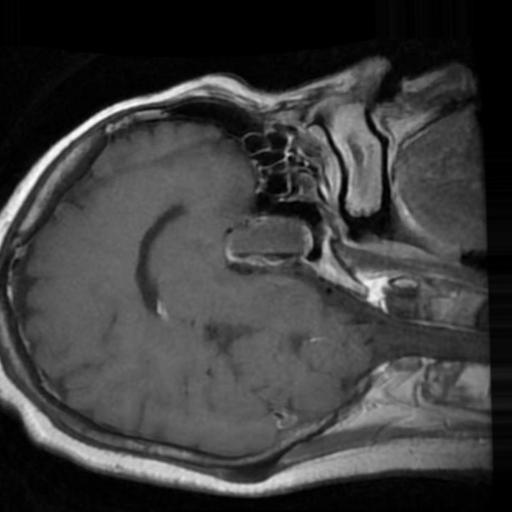
Label: brain_tumor